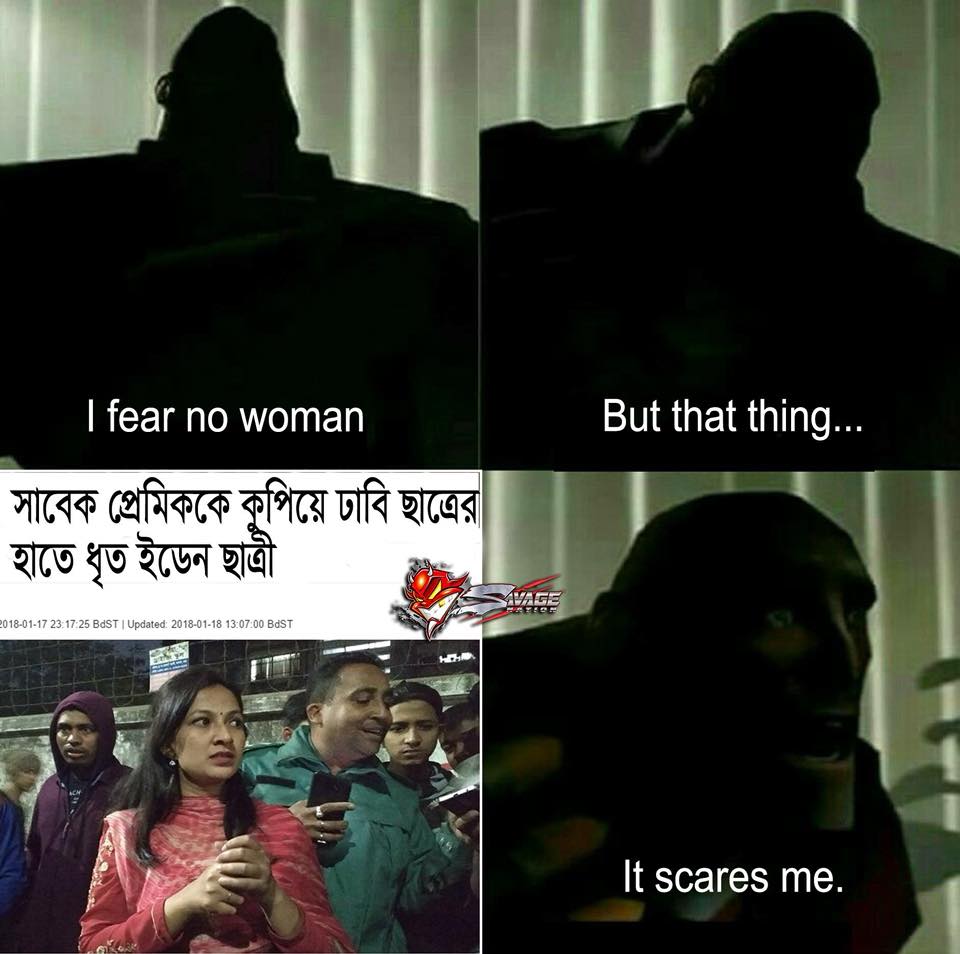
Caption: I fear no woman   But that thing   সাবেক প্রেমিককে কুপিয়ে ঢাবি ছাত্রের হাতে ধৃত ইডেন ছাত্রী   It scares me.
Label: hate